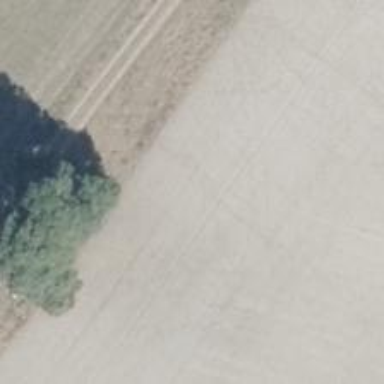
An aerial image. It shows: Row of trees in natural setting.